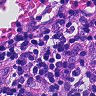
Metastatic tissue present: no